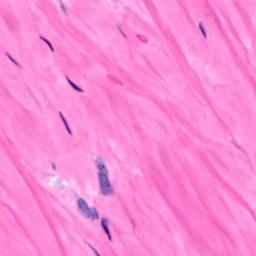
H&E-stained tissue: Breast